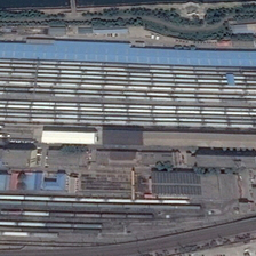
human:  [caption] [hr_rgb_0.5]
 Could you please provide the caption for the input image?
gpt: The railway station is close to a tree-lined river.

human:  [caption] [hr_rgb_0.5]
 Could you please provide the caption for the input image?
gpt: The railway station is near the river and there are some green trees.

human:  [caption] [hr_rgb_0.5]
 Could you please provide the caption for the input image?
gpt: A railway station is near a river with several green trees.

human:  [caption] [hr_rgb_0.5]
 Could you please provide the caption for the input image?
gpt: The railway station is close to a river, which belongs to a green tree.

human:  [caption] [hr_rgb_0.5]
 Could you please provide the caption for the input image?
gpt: The railway station is close to a river, which belongs to a green tree.